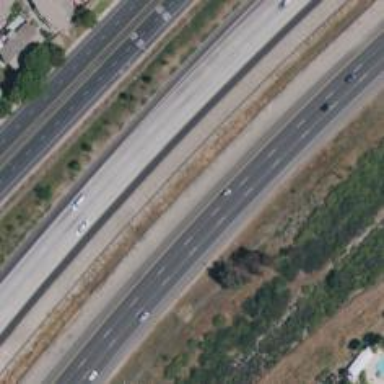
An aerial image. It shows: Motorway.